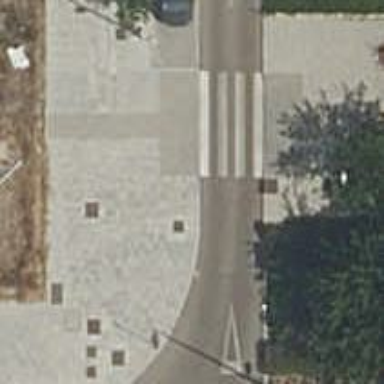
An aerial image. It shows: Uncontrolled road crossing.